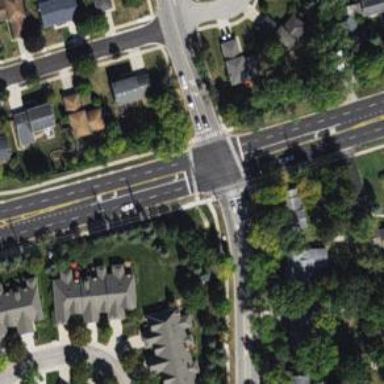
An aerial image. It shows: Secondary road with separate asphalt sidewalk.